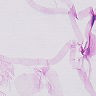
Metastatic tissue present: no